高一 · 组合几何学
如图, 点 $\mathrm{E}$ 是正方形 $\mathrm{ABCD}$ 的边 $\mathrm{BC}$ 的中点, 在该正方形内随机取一点, 则它在阴影部分的概率为 ( )

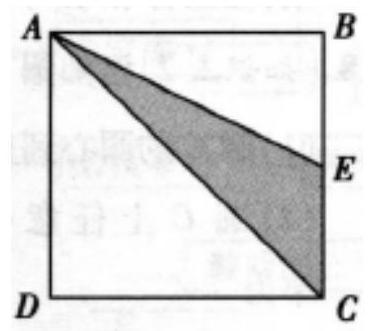
A. $\frac{1}{6}$
B. $\frac{1}{5}$
C. $\frac{1}{4}$
D. $\frac{1}{3}$
答案: C
解析: 由题易知, 该几何概型与面积有关, 设正方形边长为 $\mathrm{a}$, 则所求概率 $P=\frac{S_{\triangle A C E}}{S_{\text {正方形 } A B C D}}=\frac{\frac{1}{4} a^{2}}{a^{2}}=\frac{1}{4}$